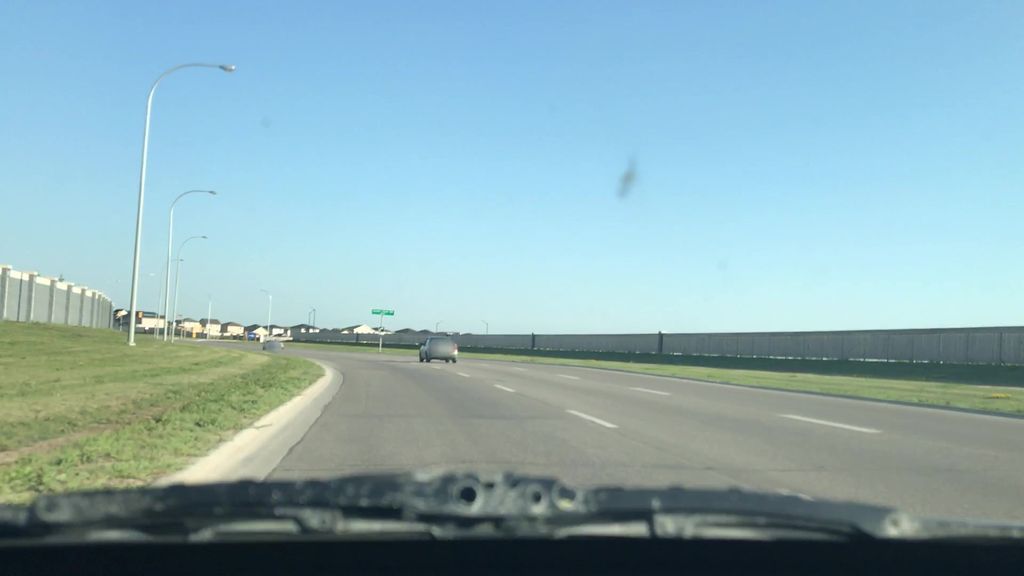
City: winnipeg